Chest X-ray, AP view. Patient: 57 years old, sex M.
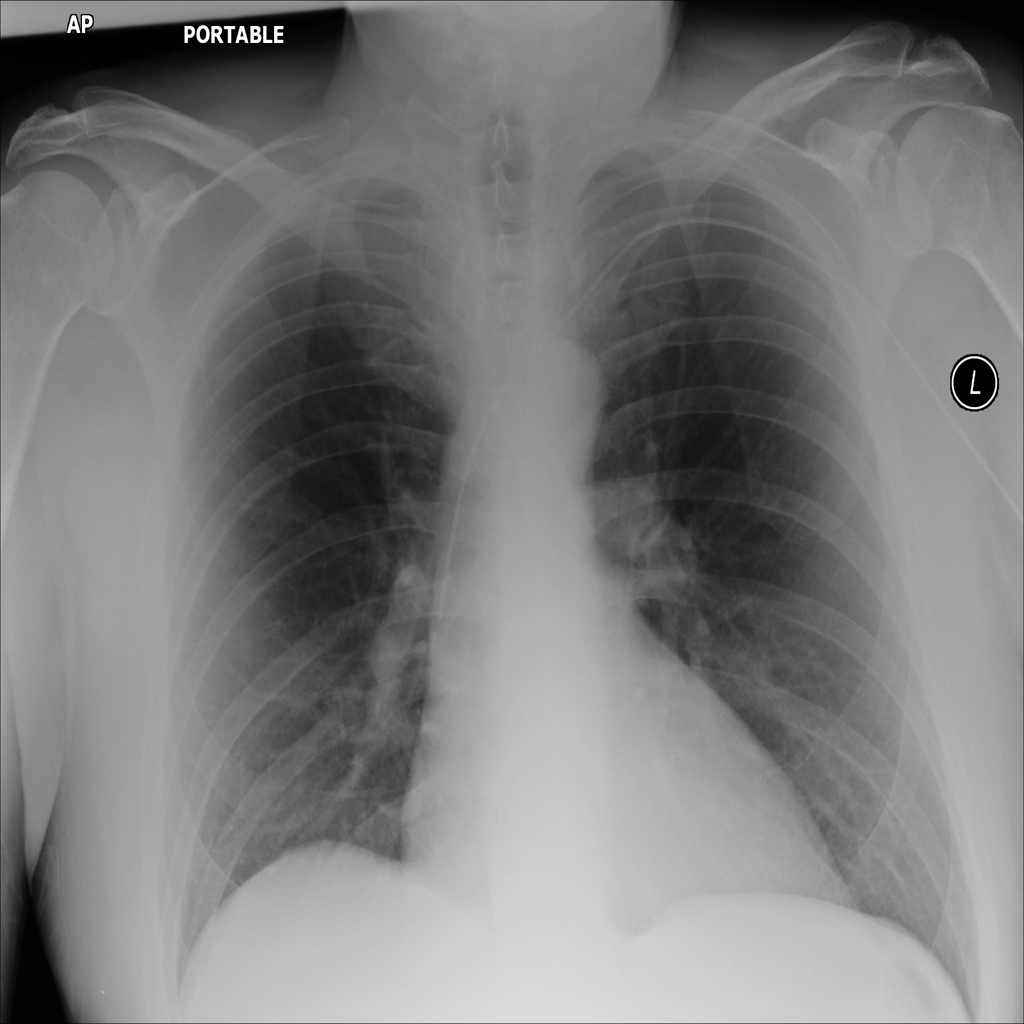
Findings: No Finding